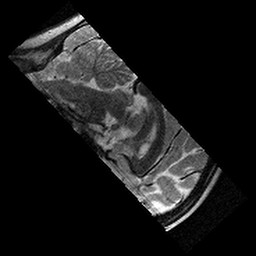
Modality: T2w
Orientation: sagittal
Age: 9
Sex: female
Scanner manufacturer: siemens
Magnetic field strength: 3 T
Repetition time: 9.23 s
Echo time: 0.067 s